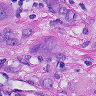
Metastatic tissue present: yes